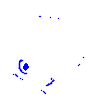
Particle: pion